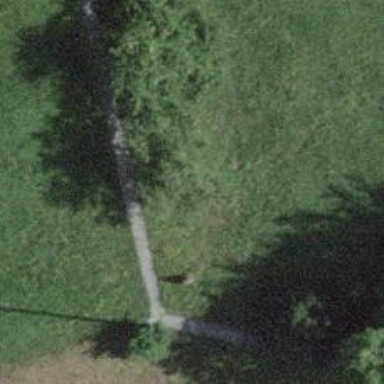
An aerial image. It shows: Single tag "natural: tree."